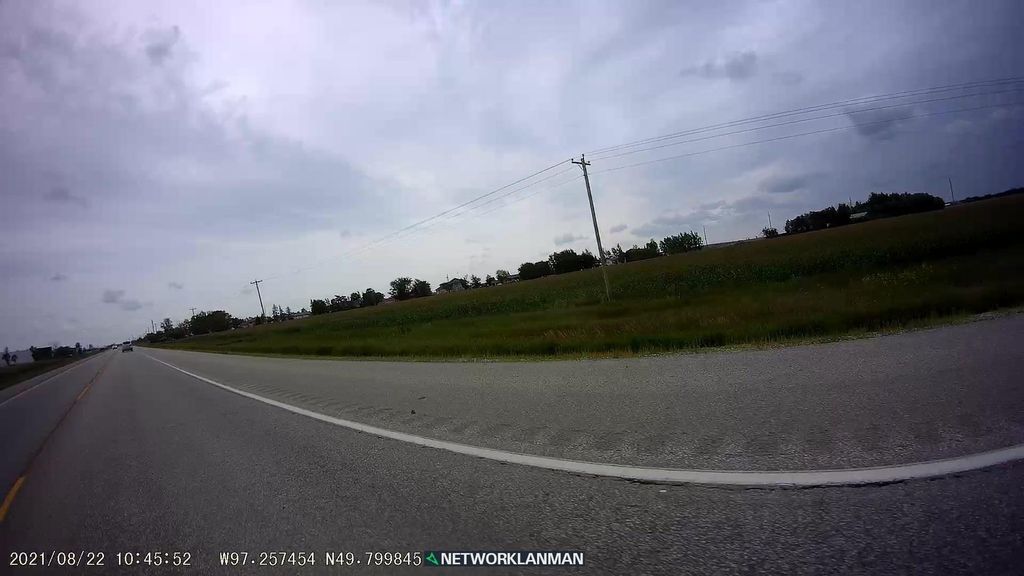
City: winnipeg